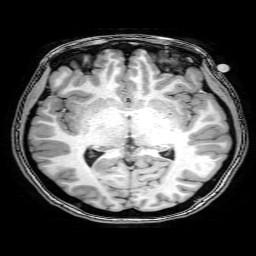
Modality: T1w
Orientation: coronal
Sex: female
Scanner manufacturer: philips
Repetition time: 0.008117 s
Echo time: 0.00371 s